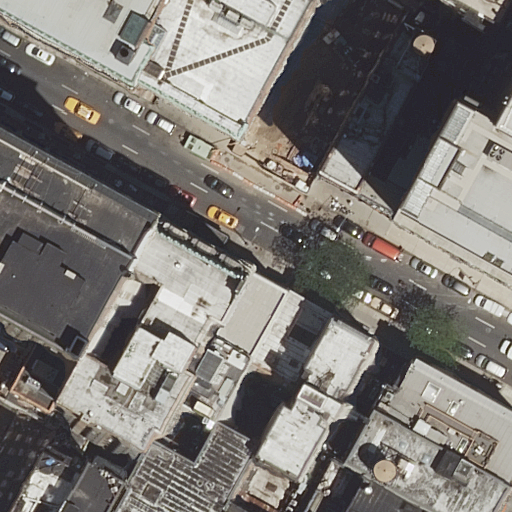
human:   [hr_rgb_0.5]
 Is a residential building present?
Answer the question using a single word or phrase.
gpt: yes

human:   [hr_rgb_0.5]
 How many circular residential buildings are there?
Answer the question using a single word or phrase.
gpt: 0

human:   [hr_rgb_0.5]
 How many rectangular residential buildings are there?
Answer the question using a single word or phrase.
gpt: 12

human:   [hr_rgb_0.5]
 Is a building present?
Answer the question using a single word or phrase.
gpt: yes

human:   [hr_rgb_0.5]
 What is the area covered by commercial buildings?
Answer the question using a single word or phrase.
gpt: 0m2

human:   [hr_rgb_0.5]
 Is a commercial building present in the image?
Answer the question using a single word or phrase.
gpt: no

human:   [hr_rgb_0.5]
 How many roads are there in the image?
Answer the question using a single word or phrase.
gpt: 1

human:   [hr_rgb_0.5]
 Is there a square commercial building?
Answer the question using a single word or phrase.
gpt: no

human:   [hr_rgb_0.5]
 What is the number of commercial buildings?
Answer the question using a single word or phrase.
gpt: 0

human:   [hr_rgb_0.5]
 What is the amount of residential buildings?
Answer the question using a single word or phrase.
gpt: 15

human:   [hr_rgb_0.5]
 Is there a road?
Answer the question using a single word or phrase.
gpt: yes

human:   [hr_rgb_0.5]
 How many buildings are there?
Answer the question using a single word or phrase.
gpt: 16

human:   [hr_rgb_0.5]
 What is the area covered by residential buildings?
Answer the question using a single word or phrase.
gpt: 4808m2

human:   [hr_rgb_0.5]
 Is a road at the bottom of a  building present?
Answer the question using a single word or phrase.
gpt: yes

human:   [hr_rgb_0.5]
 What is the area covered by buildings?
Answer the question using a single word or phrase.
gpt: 5398m2

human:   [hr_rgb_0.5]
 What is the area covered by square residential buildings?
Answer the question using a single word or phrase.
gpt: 0m2

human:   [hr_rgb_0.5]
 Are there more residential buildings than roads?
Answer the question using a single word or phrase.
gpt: yes

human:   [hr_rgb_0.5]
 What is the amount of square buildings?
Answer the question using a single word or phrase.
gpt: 0

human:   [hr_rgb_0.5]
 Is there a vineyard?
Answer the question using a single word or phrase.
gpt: no

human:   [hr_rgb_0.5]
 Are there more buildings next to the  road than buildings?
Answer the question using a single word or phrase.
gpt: no

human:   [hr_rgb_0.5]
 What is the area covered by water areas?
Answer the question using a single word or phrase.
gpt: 0m2

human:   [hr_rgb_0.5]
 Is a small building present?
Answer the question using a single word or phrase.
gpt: yes

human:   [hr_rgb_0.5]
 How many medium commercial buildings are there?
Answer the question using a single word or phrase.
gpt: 0

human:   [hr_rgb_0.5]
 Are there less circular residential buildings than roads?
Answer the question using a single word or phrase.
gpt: yes

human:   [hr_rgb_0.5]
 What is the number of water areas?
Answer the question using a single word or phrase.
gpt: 0

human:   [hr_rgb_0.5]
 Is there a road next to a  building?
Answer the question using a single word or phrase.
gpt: yes

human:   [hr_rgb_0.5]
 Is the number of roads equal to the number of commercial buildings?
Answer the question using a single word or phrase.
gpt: no

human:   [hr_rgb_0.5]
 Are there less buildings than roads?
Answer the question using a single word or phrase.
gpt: no

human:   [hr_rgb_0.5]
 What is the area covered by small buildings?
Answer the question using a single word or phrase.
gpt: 133m2

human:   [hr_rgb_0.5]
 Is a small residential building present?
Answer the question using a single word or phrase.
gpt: yes

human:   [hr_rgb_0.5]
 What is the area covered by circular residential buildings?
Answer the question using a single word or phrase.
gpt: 0m2

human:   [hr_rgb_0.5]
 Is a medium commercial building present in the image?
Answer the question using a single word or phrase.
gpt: no

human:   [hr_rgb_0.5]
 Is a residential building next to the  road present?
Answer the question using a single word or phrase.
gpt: yes

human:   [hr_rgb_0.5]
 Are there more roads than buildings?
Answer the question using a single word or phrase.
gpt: no

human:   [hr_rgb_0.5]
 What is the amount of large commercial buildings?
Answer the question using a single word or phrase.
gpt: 0

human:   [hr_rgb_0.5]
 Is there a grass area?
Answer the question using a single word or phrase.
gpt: no

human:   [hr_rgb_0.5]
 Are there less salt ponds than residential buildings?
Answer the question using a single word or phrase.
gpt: yes

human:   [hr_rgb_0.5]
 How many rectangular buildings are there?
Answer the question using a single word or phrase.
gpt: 13

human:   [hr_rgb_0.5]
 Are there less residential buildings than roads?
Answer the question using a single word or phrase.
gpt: no

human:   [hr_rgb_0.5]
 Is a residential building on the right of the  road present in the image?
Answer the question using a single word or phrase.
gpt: yes

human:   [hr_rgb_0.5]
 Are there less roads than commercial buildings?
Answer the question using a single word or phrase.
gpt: no

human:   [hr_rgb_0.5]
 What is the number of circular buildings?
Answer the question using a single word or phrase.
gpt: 0

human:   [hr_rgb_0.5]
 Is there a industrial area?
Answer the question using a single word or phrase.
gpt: no

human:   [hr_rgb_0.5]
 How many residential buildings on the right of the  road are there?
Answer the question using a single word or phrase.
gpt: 8

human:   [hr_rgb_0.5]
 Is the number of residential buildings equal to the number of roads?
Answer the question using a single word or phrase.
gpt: no

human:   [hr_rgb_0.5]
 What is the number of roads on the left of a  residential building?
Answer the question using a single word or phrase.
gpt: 1

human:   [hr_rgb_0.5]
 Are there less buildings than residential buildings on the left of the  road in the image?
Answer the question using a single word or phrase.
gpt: no

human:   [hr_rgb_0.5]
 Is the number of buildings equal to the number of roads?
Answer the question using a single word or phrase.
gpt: no

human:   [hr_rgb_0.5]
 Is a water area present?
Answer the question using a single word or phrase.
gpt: no

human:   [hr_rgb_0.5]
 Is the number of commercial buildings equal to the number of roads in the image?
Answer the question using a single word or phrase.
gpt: no

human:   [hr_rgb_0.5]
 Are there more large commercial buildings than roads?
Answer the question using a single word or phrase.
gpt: no

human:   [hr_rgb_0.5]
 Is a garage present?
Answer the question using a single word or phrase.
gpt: no

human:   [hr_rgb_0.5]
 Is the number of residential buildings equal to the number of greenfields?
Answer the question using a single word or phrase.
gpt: no

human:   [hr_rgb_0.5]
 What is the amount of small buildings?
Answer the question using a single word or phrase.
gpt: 3

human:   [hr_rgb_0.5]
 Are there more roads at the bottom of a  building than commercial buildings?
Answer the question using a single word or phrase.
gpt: yes

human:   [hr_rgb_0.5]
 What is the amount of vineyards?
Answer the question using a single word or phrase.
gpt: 0

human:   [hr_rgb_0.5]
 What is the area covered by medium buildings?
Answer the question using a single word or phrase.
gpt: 2330m2

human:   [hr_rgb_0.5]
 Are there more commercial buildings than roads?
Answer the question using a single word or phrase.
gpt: no

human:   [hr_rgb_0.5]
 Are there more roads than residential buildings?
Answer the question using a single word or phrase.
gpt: no

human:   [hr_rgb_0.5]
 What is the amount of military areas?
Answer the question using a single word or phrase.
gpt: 0

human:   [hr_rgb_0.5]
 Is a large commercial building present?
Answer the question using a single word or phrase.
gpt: no

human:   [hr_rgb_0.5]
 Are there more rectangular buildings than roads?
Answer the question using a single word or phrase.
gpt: yes

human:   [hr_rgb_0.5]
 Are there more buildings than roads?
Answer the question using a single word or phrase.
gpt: yes

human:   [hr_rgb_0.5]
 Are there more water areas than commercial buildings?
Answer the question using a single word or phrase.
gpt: no